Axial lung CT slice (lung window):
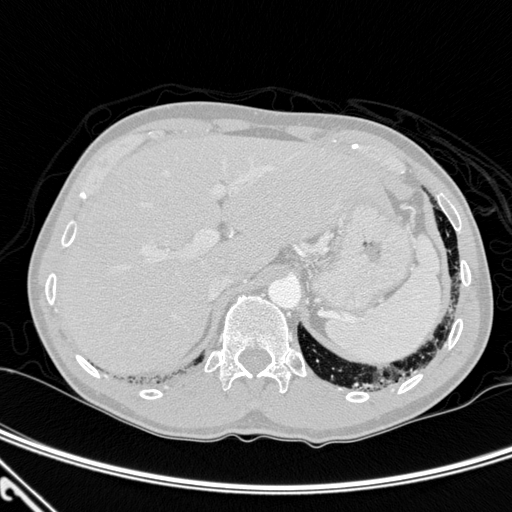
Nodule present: no